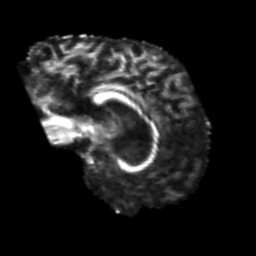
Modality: FA
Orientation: sagittal
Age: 43
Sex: male
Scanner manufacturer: siemens
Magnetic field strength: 3 T
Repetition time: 4.999 s
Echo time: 0.07946 s